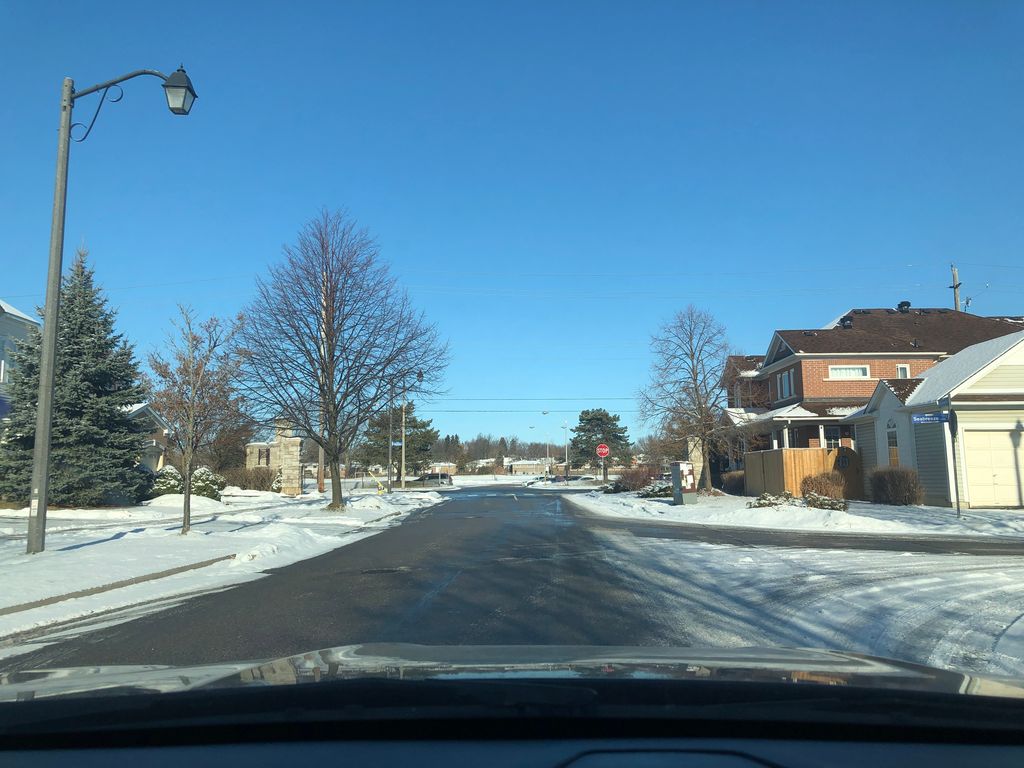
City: toronto